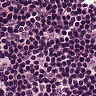
Metastatic tissue present: no